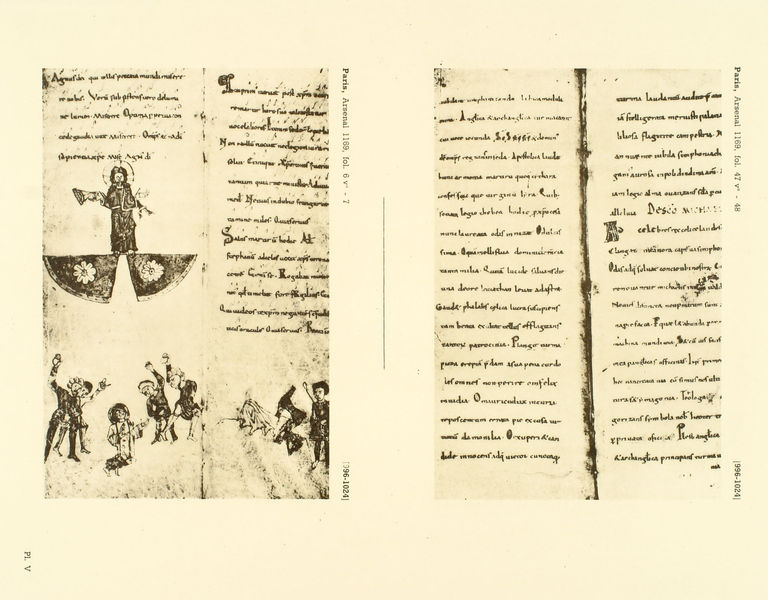
Titel: Tropar aus Autun
Institution: Paris, Bibliothèque de l’Arsenal
Schlagwörter: umhang, weiß, menschen, blume, braun, hüte, männer, paris, schwarz, zeichnung, blüten, tuch, teppich, alt, mützen, mantel, blatt, tanzen, fliegen, beine, schrift, papier, zwei, vergilbt, spalten, sepia, zahlen, freude, tusche, buch, druck, seite, illustration, streit, text, knien, mäntel, beten, tinte, buchseite, heiligenschein, seiten, christus, jesus, segen, buchseiten, auferstehung, handschrift, himmelfahrt, schimpfen, rufen, wörter, fotokopie, buchmalerei, sätze, tabor, scan